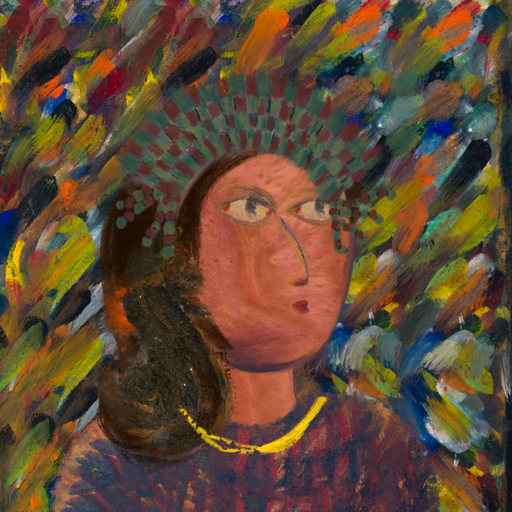
Background: An_Impression, Head And Neck Side: Mother_And_Son_Mother, Face Side: GypsyMother, Bust: In_The_Sun, Hair Side: Gypsy_Queen, Head Accessory: After_Raid_Crown, Second Necklace: Blank, Necklace: Irani_1, Baby: Blank